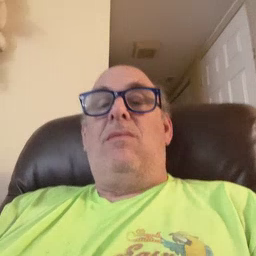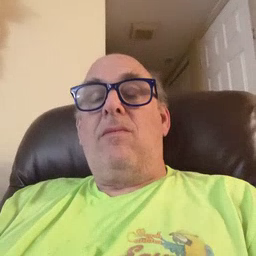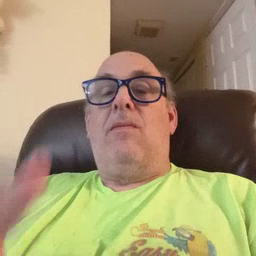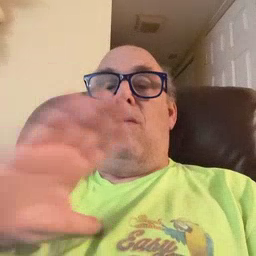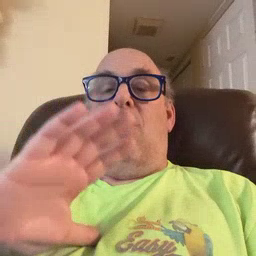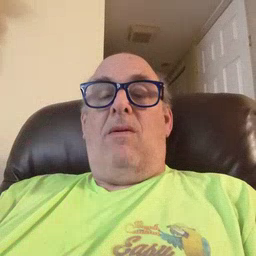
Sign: fine